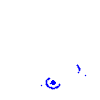
Particle: electron